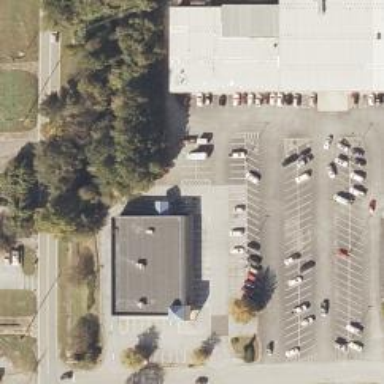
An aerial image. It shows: Pharmacy providing healthcare services.